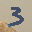
Label: 3